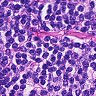
Metastatic tissue present: no